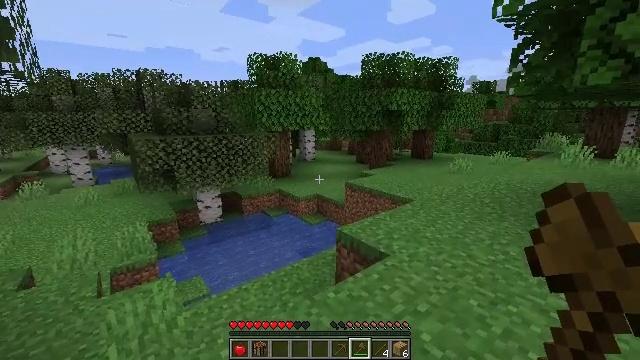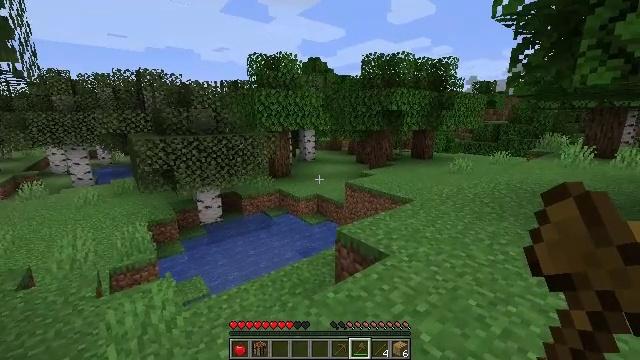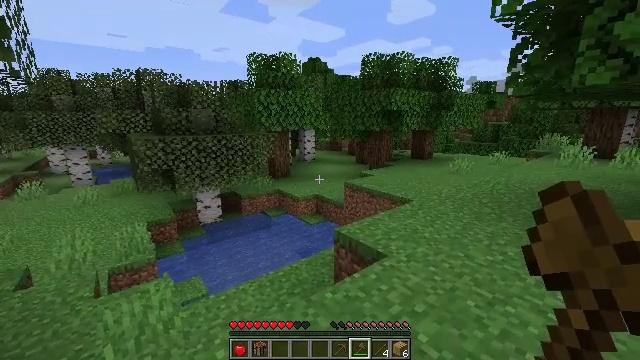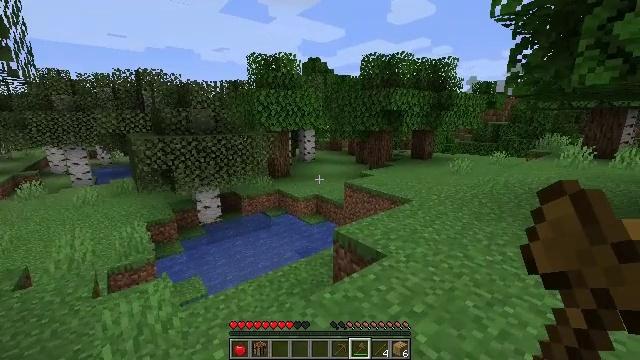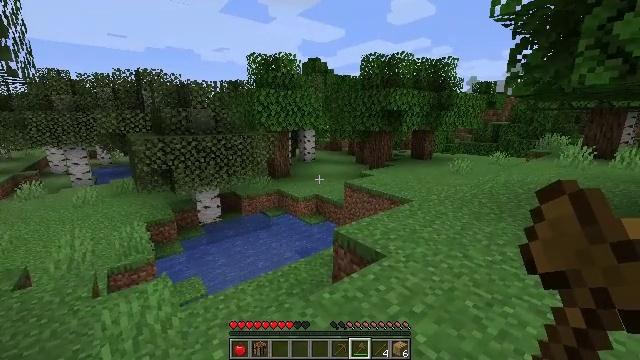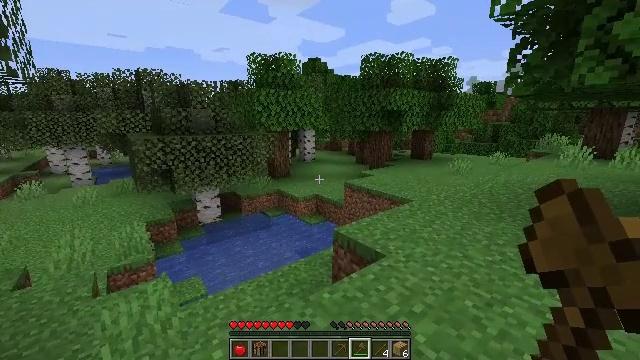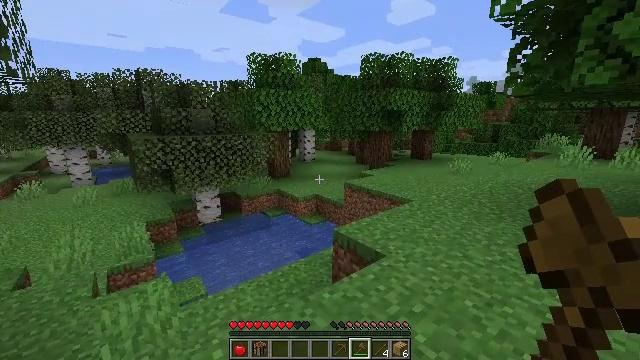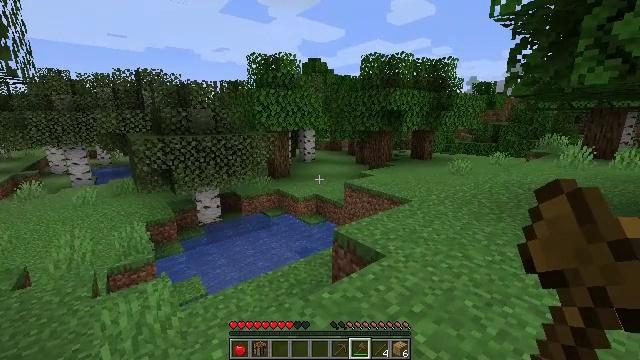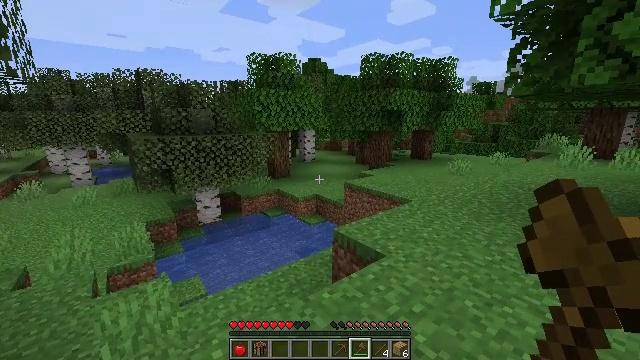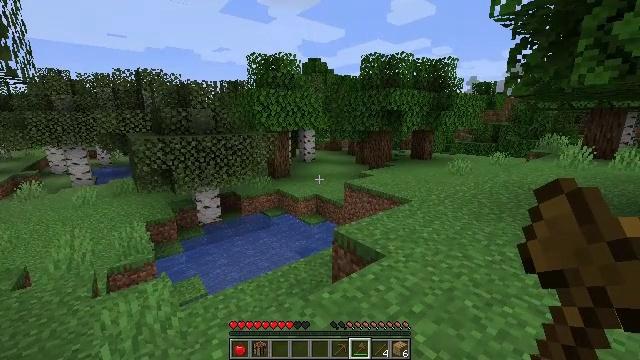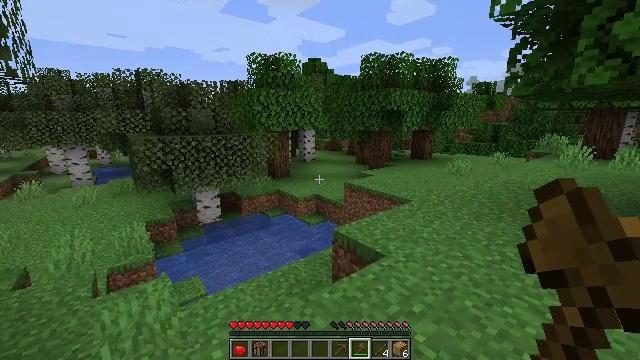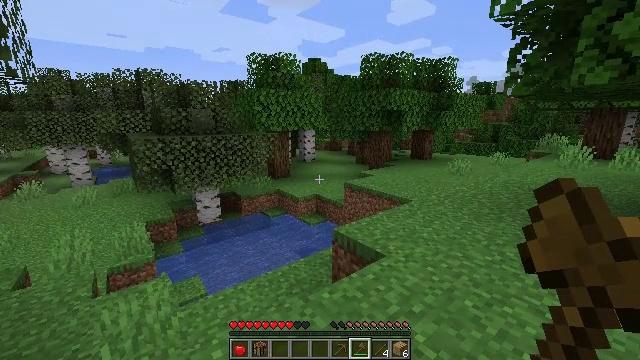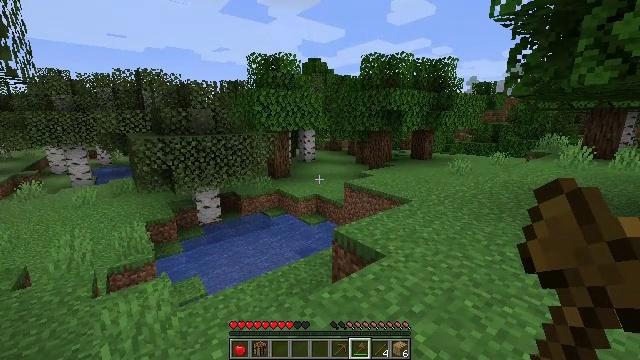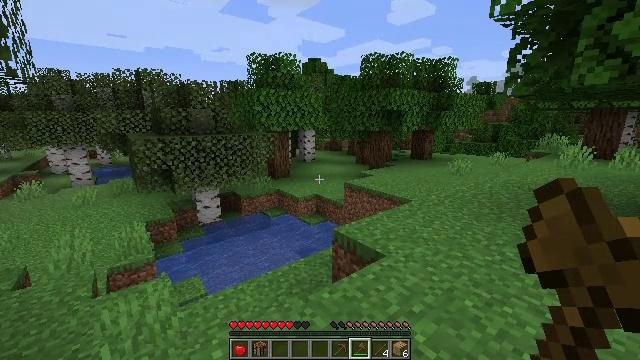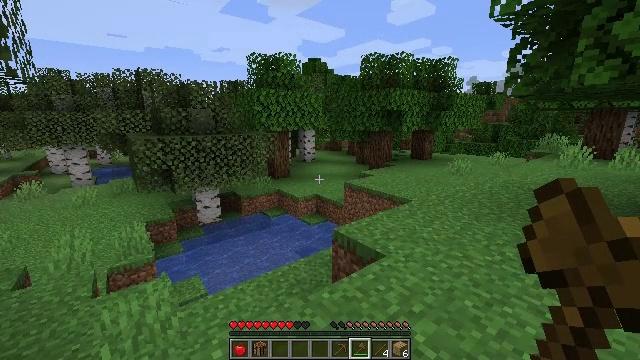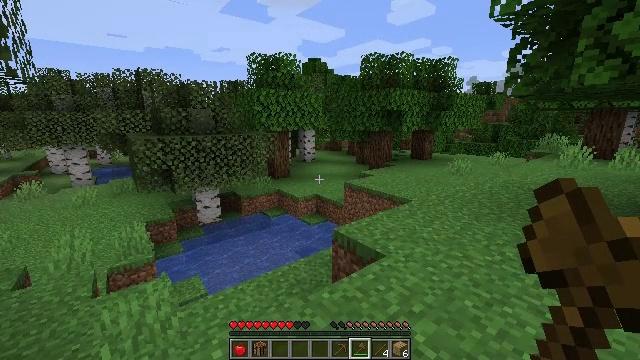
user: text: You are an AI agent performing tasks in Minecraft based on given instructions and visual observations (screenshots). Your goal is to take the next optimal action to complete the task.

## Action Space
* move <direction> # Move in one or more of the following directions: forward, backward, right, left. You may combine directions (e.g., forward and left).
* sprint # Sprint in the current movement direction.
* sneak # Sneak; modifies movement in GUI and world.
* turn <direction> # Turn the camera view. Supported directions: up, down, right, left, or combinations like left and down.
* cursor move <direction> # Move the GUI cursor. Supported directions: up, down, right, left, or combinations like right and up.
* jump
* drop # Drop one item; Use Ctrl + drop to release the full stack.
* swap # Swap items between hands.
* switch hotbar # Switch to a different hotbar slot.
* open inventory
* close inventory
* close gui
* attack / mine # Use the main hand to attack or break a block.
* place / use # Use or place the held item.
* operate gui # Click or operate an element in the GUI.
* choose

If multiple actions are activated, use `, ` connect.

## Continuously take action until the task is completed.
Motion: motion action
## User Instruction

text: Gather the mushroom stem from a big mushroom.
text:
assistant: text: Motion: no_op
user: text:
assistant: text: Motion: no_op
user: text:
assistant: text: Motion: no_op
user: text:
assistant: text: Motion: no_op
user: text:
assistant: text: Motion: no_op
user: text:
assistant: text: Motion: no_op
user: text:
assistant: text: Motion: no_op
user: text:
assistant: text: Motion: no_op
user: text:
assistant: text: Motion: no_op
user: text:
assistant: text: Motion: no_op
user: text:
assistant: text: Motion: no_op
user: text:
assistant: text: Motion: no_op
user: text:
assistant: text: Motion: no_op
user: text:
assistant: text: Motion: no_op
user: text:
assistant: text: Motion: no_op
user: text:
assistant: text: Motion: no_op
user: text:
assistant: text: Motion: no_op
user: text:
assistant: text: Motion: no_op
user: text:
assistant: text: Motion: no_op
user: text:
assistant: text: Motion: no_op
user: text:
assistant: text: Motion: no_op
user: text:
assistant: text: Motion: no_op
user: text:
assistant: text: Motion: no_op
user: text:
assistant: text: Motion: no_op
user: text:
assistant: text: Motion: no_op
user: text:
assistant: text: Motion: no_op
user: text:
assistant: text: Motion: no_op
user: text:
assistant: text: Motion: no_op
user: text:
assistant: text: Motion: no_op
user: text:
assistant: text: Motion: no_op